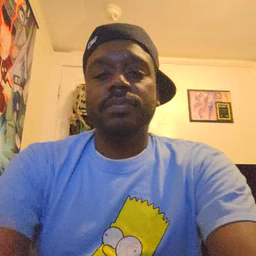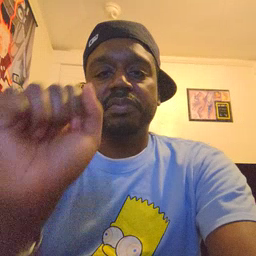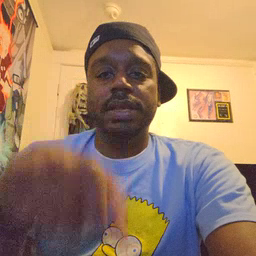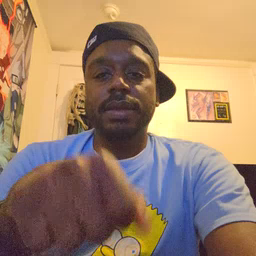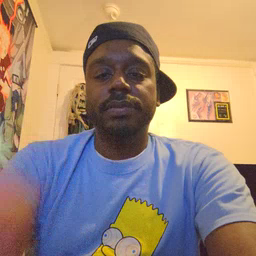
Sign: can